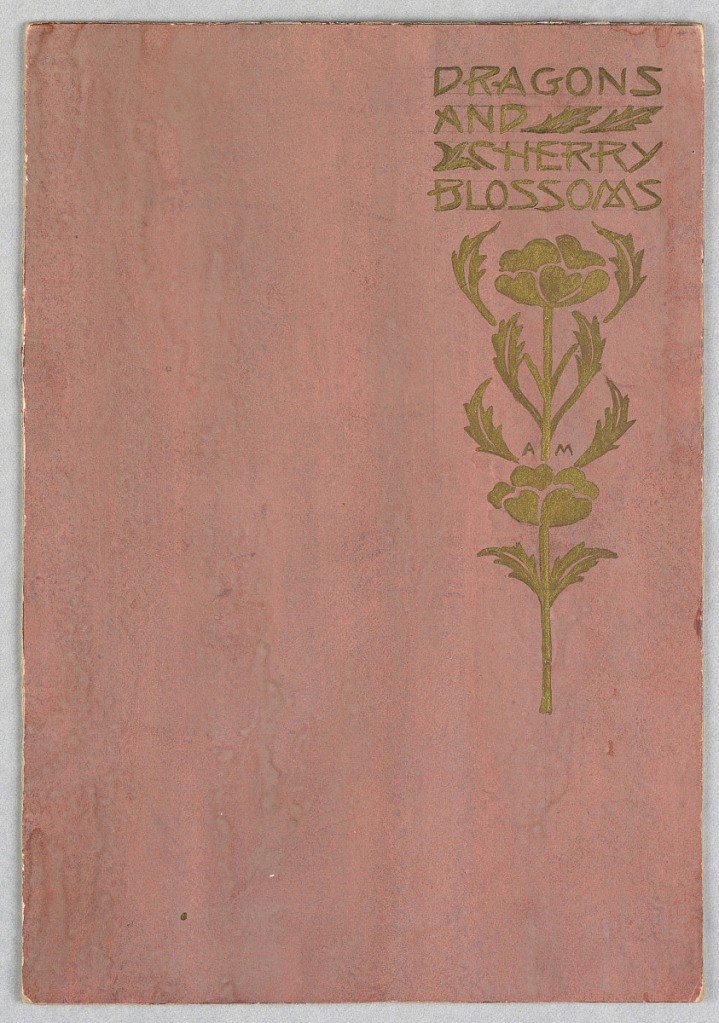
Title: Design for a Book Cover: Dragons and Cherry Blossoms
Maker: Alice Cordelia Morse, American, 1863–1961
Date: ca. 1896
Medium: Brush and gold gouache on paper
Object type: Drawing
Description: Gold text in upper right: DRAGONS / AND / CHERRY / BLOSSOMS; and flower, on peach colored ground.